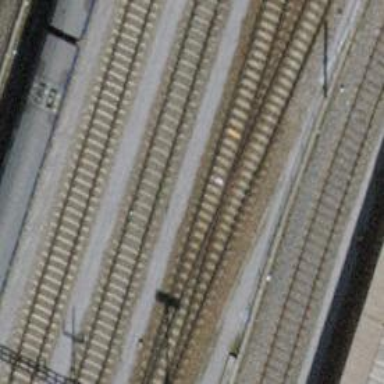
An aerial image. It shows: Single-track railway siding with electrified contact lines.